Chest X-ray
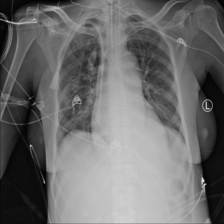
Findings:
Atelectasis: negative
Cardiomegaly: negative
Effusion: negative
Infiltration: negative
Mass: negative
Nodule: negative
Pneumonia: negative
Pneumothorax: negative
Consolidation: negative
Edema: negative
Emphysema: negative
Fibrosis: negative
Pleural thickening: negative
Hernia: negative